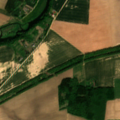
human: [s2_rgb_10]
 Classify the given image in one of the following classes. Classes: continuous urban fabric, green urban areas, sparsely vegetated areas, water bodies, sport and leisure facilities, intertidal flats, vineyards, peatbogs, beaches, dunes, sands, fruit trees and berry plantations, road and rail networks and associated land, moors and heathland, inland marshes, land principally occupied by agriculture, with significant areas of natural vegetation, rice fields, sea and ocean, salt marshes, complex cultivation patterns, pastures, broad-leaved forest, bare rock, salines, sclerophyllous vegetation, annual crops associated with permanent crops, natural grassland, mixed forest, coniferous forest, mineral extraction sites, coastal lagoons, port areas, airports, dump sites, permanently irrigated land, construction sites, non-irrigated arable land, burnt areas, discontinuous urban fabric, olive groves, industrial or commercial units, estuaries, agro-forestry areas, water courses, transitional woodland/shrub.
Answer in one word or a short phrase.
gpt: non-irrigated arable land, land principally occupied by agriculture, with significant areas of natural vegetation